Interaction volume radius: 10 \u00c5
Interaction volume height: 25 \u00c5
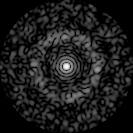
Disorder parameter: 0.8497